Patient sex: F
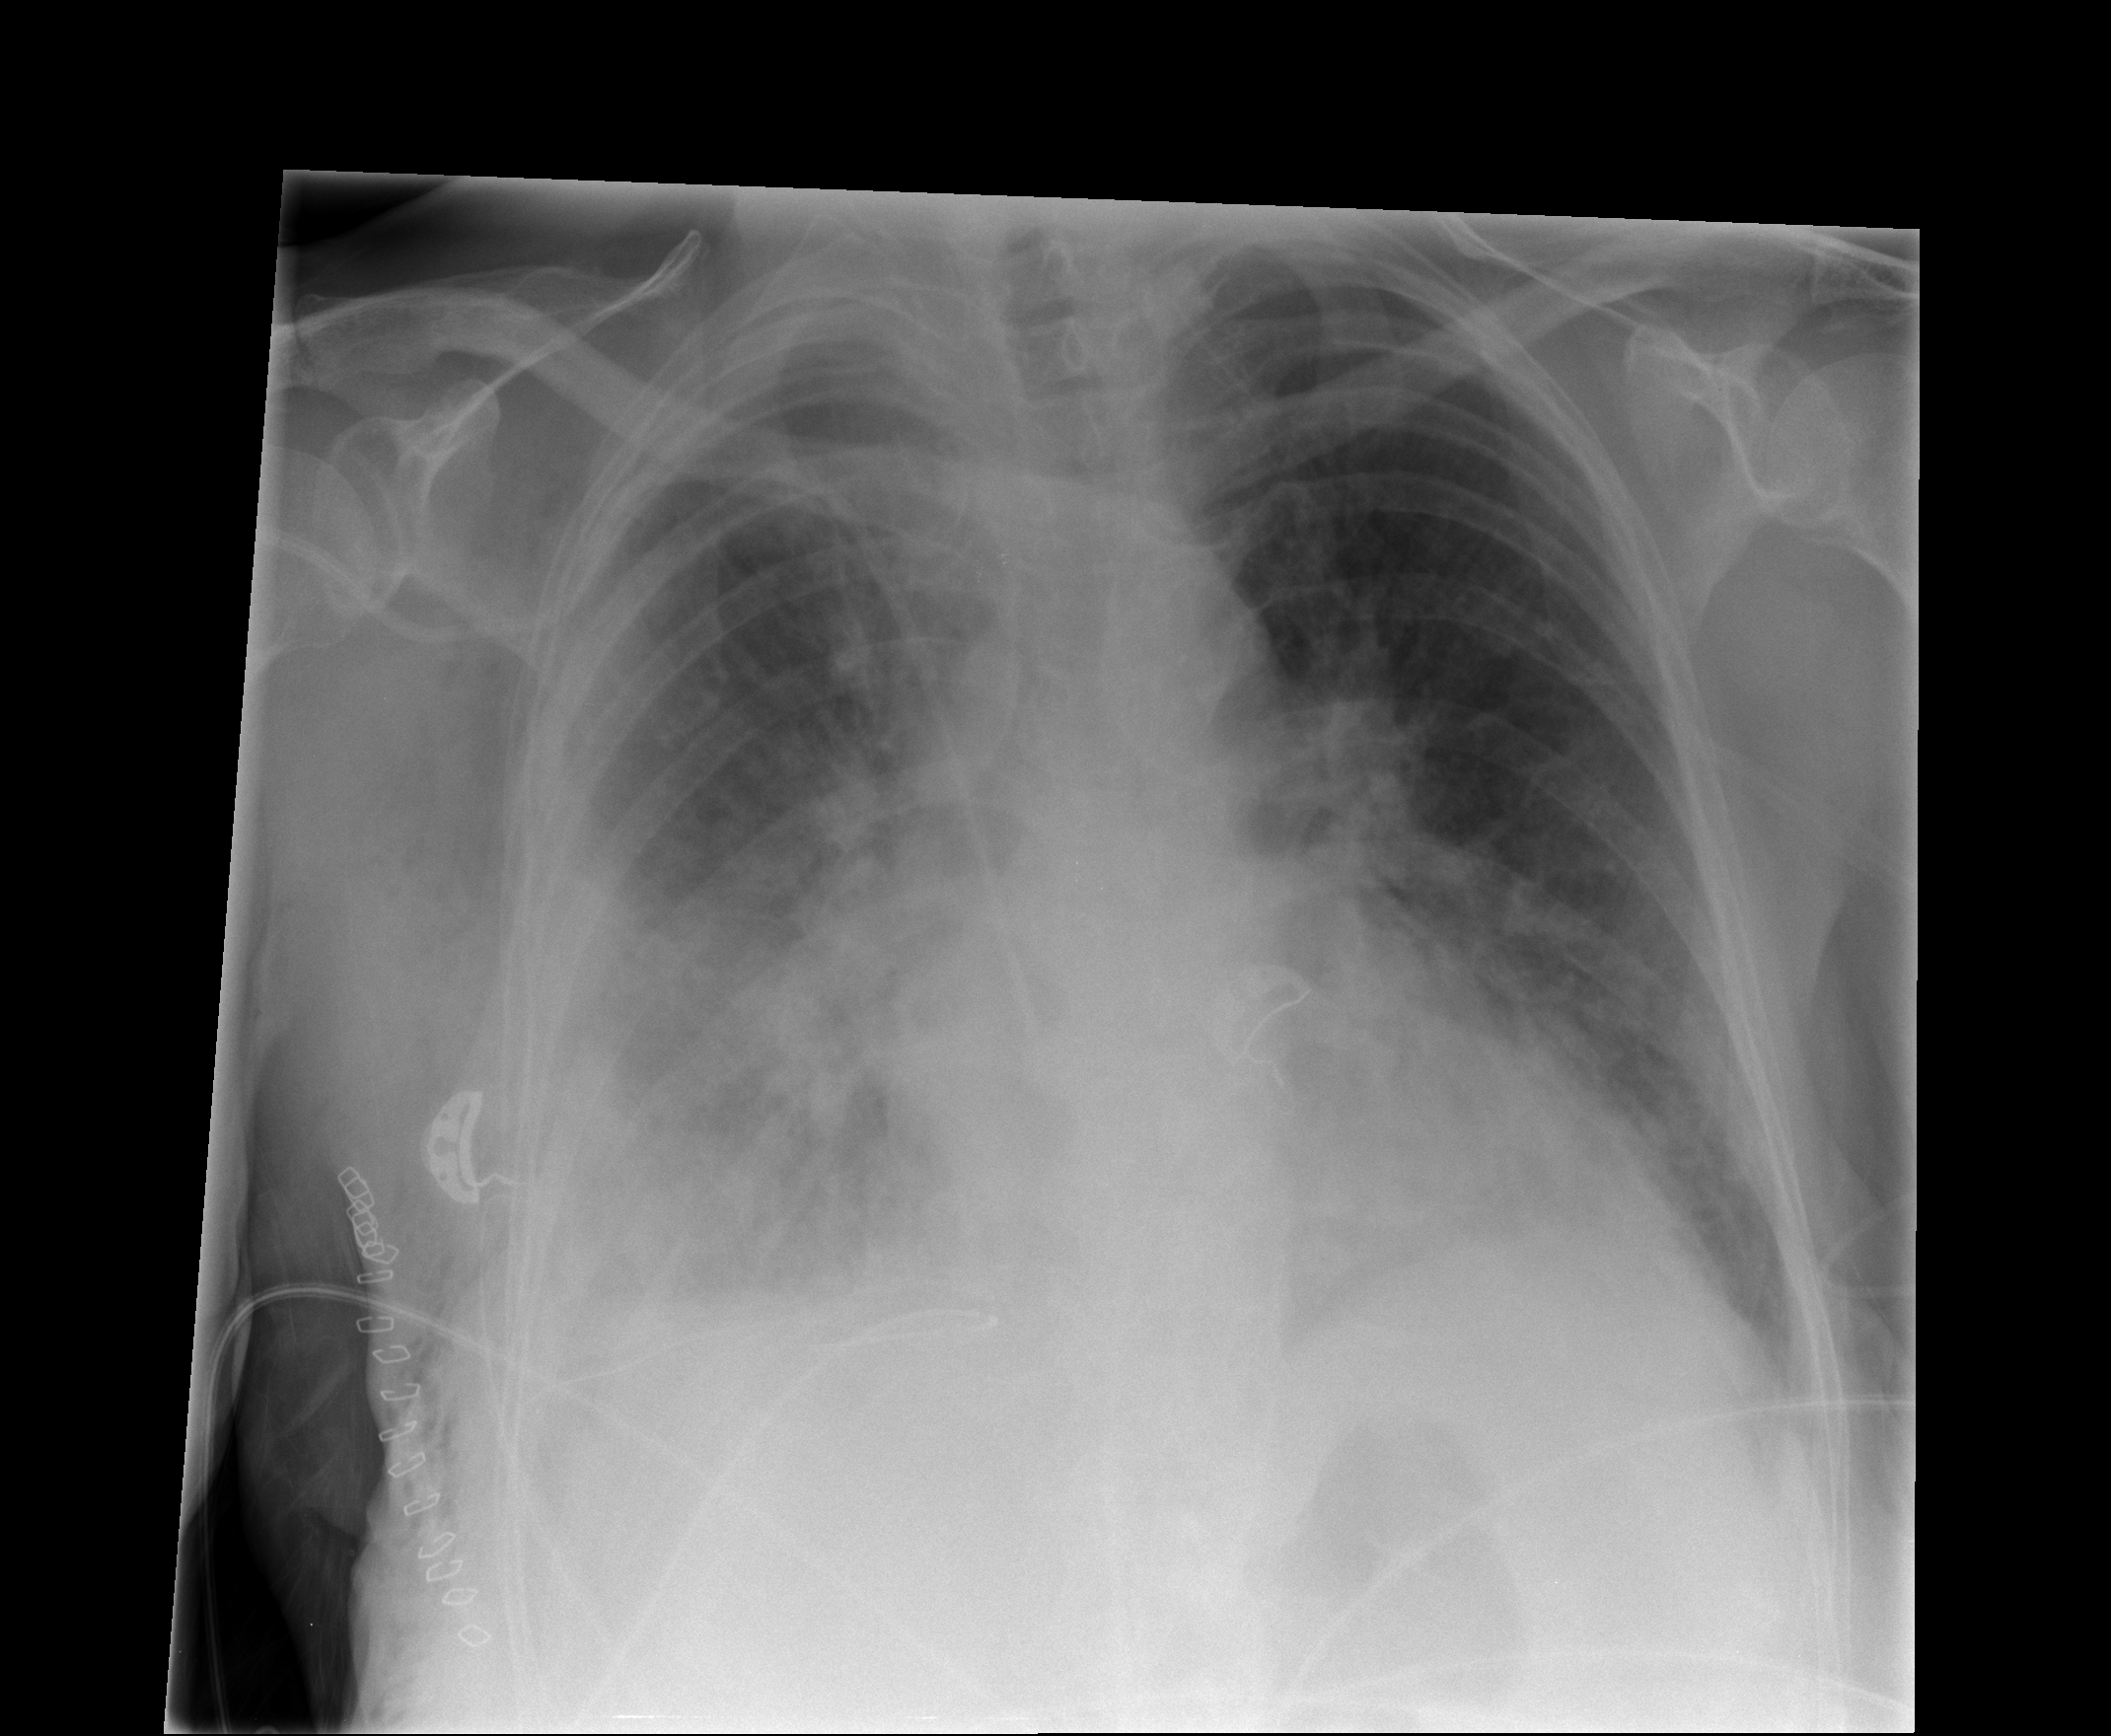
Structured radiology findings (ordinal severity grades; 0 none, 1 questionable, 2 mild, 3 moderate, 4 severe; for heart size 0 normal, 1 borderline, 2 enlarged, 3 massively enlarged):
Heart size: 1
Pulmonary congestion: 0
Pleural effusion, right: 3
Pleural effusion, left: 0
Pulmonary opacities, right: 0
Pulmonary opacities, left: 0
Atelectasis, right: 3
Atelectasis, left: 0